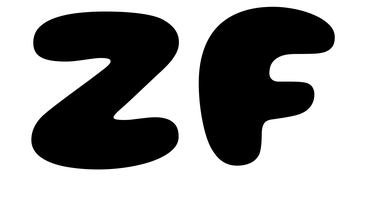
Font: Gluten_ExtraBold